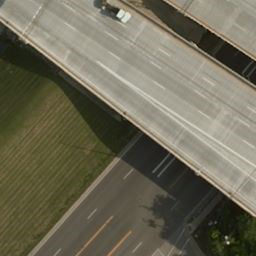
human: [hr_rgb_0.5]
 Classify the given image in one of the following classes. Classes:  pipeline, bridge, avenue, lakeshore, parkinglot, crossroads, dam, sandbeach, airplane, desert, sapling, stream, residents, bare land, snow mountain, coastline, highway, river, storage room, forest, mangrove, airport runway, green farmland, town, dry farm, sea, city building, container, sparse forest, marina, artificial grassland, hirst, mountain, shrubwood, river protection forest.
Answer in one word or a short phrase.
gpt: bridge